Interaction volume radius: 5 \u00c5
Interaction volume height: 10 \u00c5
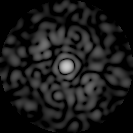
Disorder parameter: 0.8553